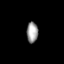
Tissue: lung
Cell type: Epithelial cells
Senescence score: 0.5685
Nuclear area (px): 234
Mean DAPI intensity: 154.368